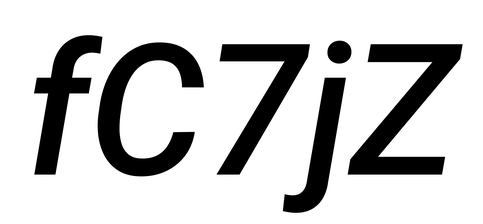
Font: Roboto-Italic_Medium_Italic